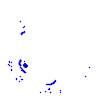
Particle: kaon